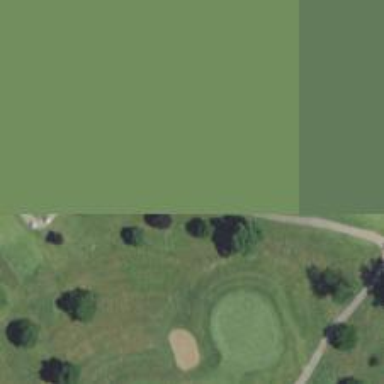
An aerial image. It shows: Path for both road and golf.